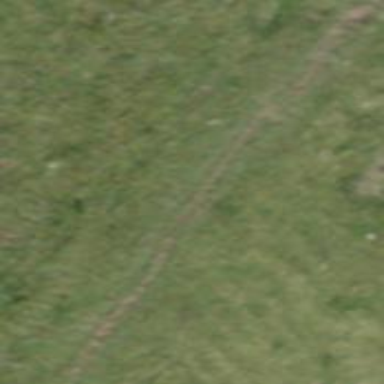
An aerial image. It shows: Grass path.